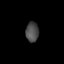
Tissue: lung
Cell type: Epithelial cells
Senescence score: 0.2147
Nuclear area (px): 255
Mean DAPI intensity: 73.973